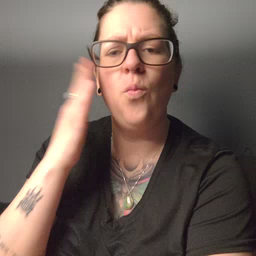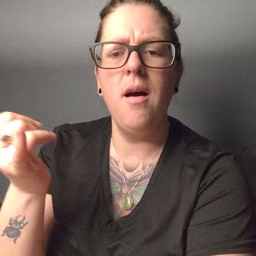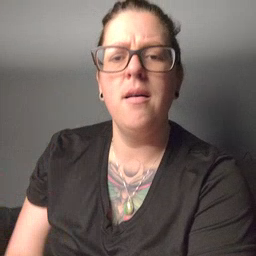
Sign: why